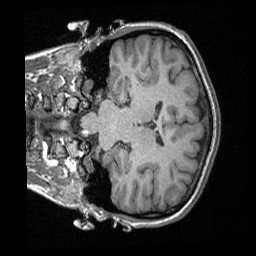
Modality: T1w
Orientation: coronal
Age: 19
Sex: male
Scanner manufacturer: siemens
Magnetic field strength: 3 T
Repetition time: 1.64 s
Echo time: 0.00234 s